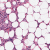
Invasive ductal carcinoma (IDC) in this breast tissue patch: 1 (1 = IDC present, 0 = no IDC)